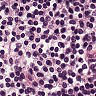
Metastatic tissue present: no